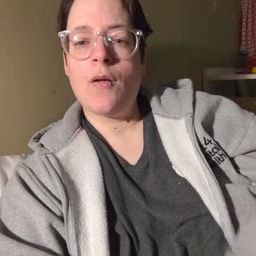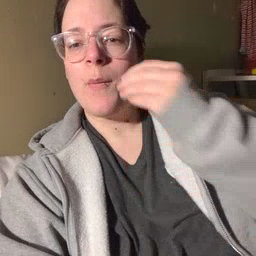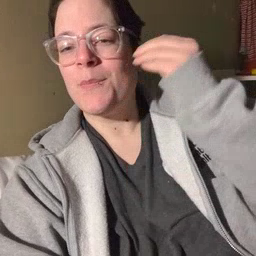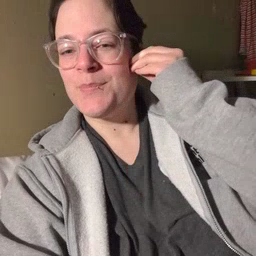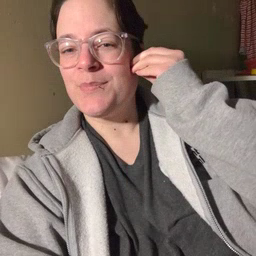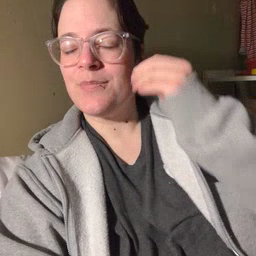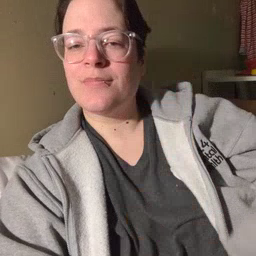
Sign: home